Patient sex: M
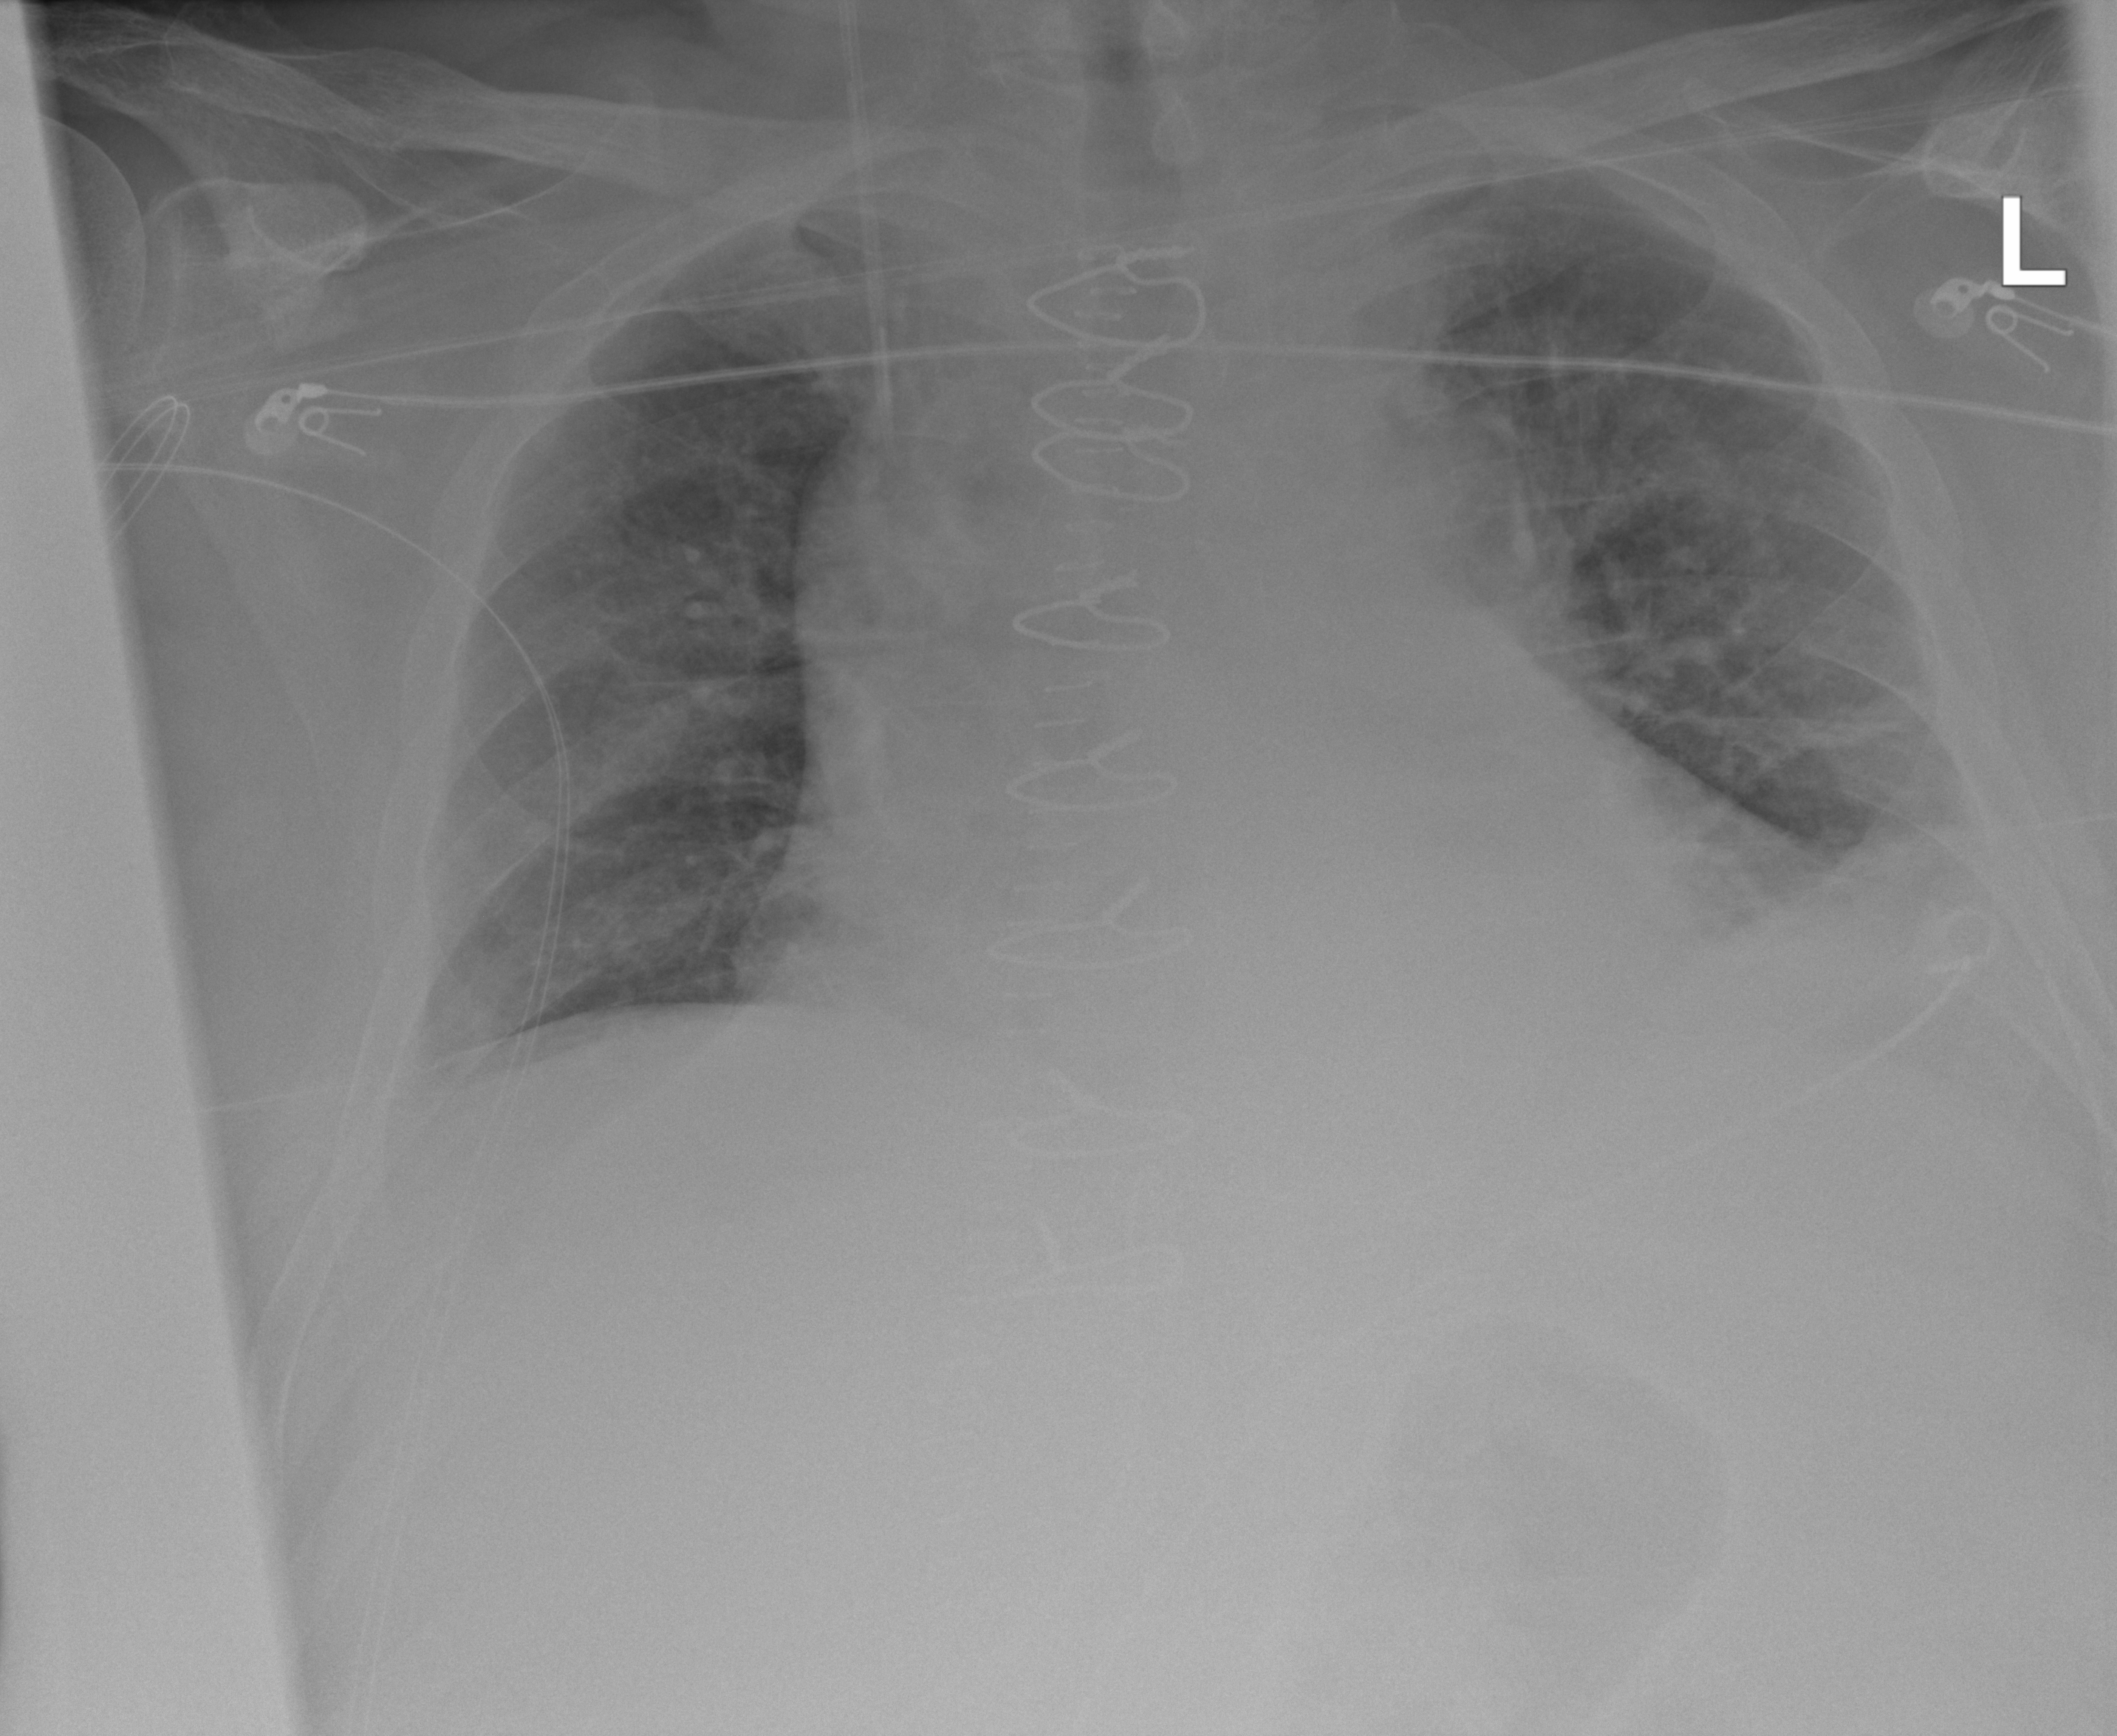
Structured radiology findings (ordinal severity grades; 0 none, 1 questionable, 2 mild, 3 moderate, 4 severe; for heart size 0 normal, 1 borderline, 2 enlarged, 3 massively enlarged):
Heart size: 2
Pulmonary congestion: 2
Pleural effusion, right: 0
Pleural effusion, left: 2
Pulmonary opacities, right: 0
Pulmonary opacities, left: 0
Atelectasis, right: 0
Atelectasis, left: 2